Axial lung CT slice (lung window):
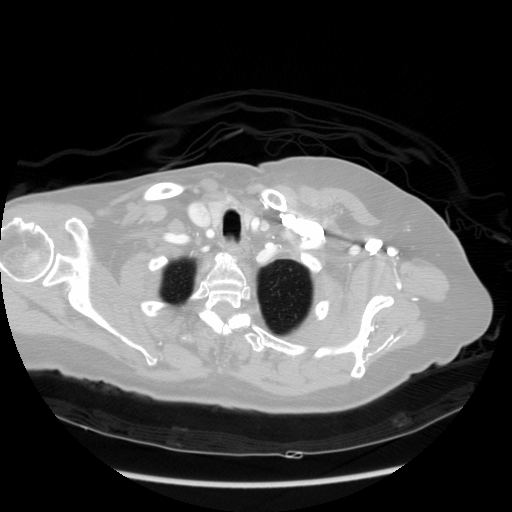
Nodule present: no